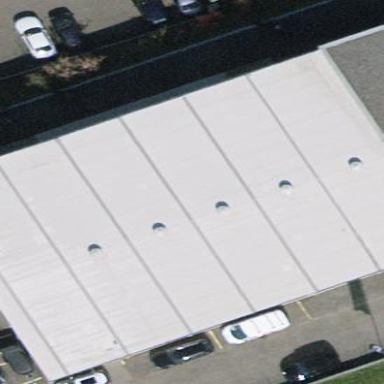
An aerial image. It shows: Commercial building.